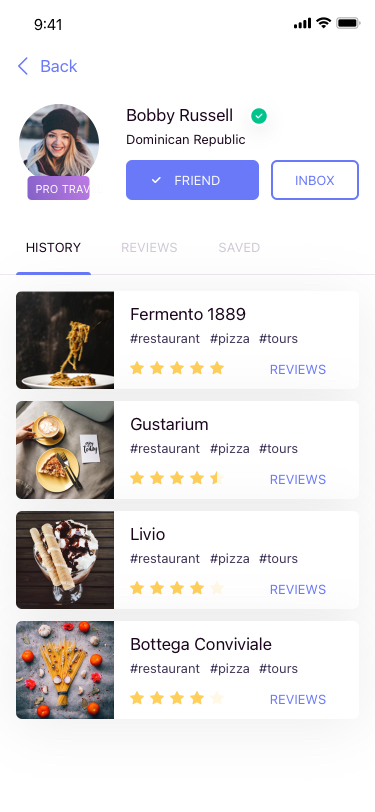
Text in this UI design:
Bobby Russell
Dominican Republic
Fermento 1889
#restaurant
#pizza
#tours
Gustarium
#restaurant
#pizza
#tours
Livio
#restaurant
#pizza
#tours
Bottega Conviviale
#restaurant
#pizza
#tours